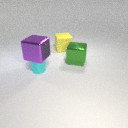
large green metal cube in front of large yellow rubber cube